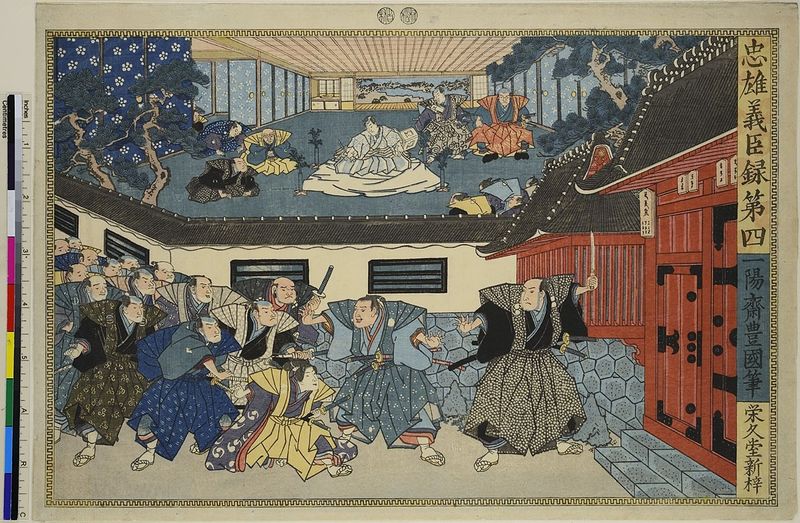
Titel: Vierter Akt, aus: Das Schatzhaus der 47 treuen Vasallen
Künstler: Utagawa Kunisada
Standort: Hamburg
Institution: Museum für Kunst und Gewerbe Hamburg
Schlagwörter: kampf, bäume, gelb, bunt, männer, rot, fest, leute, theater, holzschnitt, japan, mauer, japanisch, schriftzeichen, druckgraphik, druckgrafik, schwert, schwerter, säbel, waffen, soldat, kämpfen, krieger, ereignis, zeit, schrein, farbholzschnitt, ritual, situation, kimono, ereignisbild, samurai, bonsai, kabuki, edo, reproduktionen, druckerzeugnisse, soldatenleben, theateraufführung, ukiyo, fesz